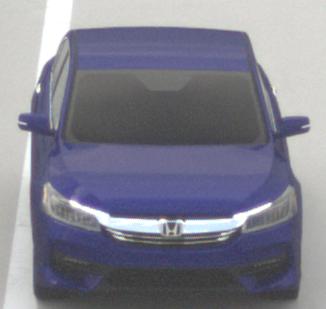
Make: Honda
Model: Accord Hybrid
Detailed model: 9. Generation
Model produced from: 2015
Model produced until: 2019
Doors: 4
Color: blue
Road condition: dry road
Daytime: midday
Contrast: low contrast